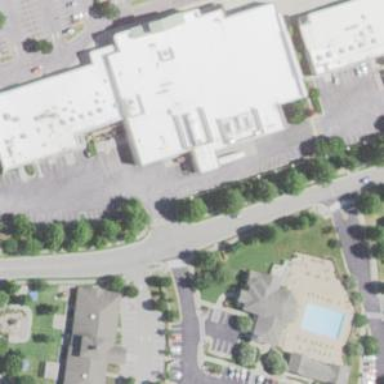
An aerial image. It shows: Commercial building used for retail purposes.